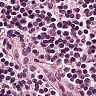
Metastatic tissue present: no